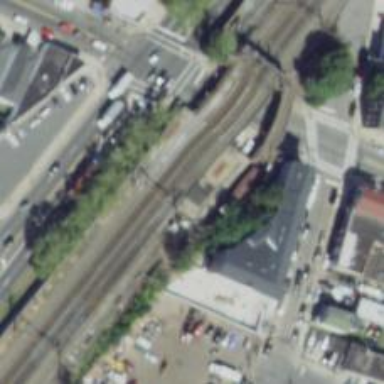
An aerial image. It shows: Railway crossover.